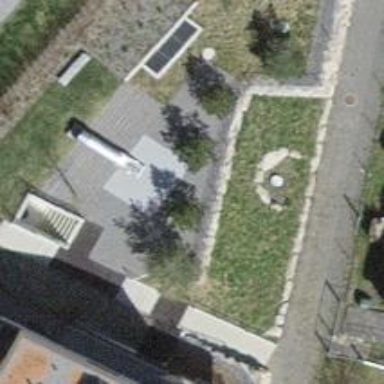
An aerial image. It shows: Playground featuring slide with playful theme.